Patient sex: M
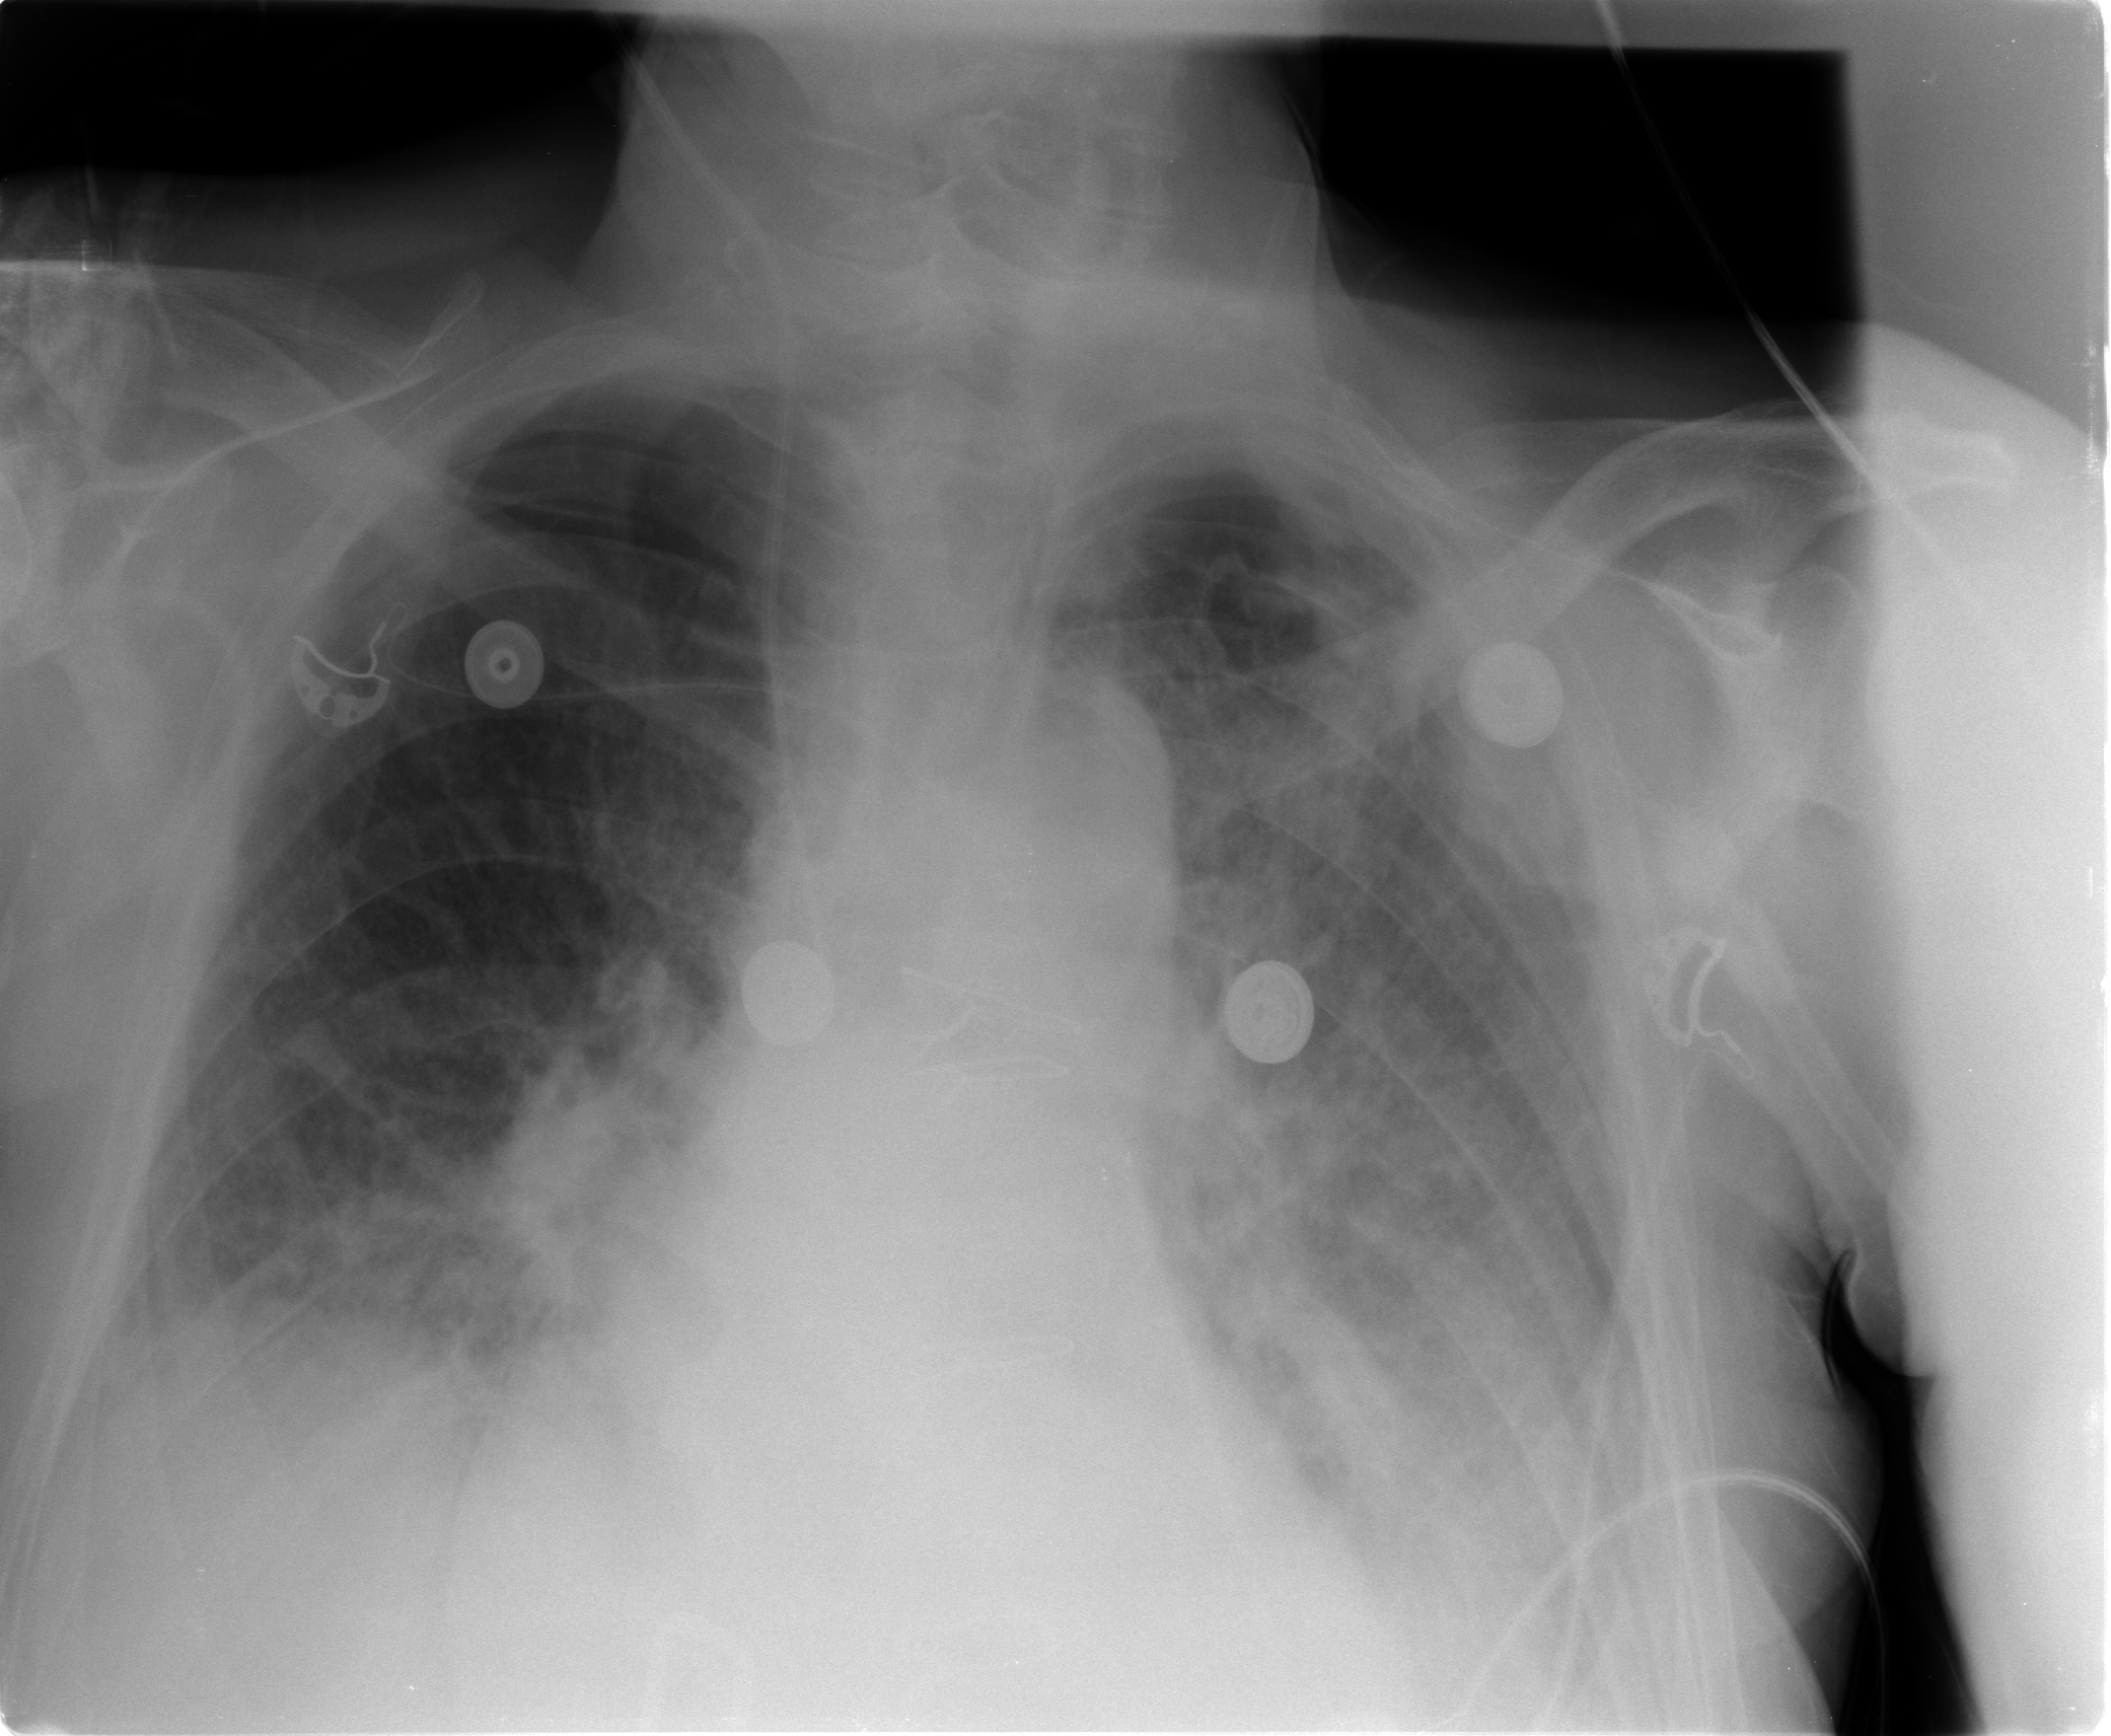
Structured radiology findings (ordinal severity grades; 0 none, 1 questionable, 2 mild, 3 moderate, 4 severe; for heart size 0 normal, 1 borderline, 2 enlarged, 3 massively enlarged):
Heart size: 2
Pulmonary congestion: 3
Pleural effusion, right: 0
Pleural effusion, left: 2
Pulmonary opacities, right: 2
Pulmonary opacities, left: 3
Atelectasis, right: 2
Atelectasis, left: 2